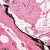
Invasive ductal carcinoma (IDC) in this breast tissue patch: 0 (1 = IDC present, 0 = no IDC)